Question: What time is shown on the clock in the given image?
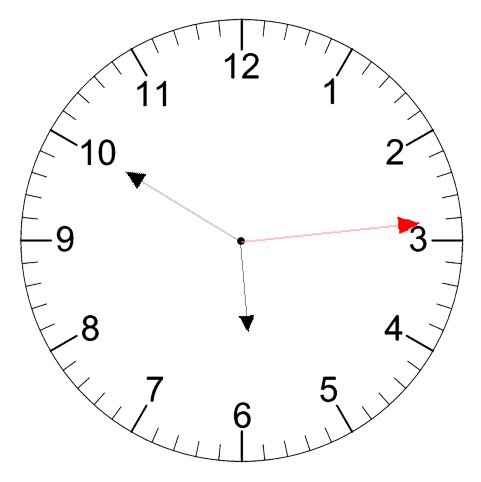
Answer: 05:50:14